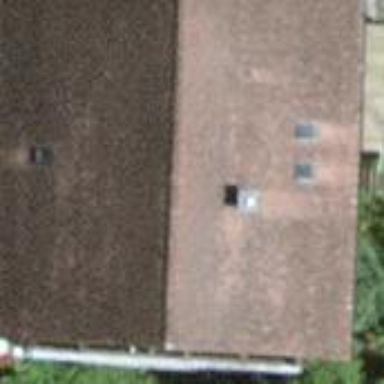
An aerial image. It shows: Garage.